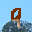
Label: 9